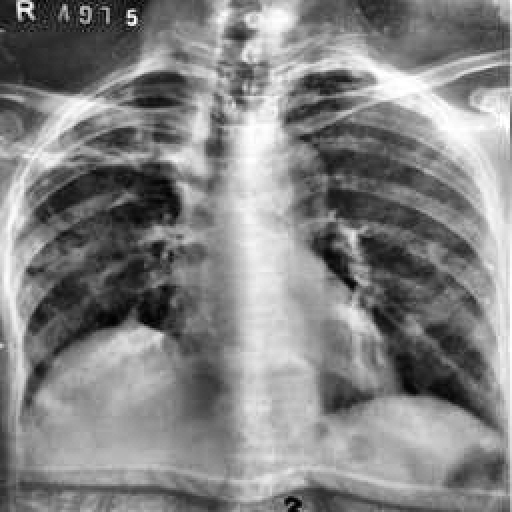
Finding: TUBERCULOSIS